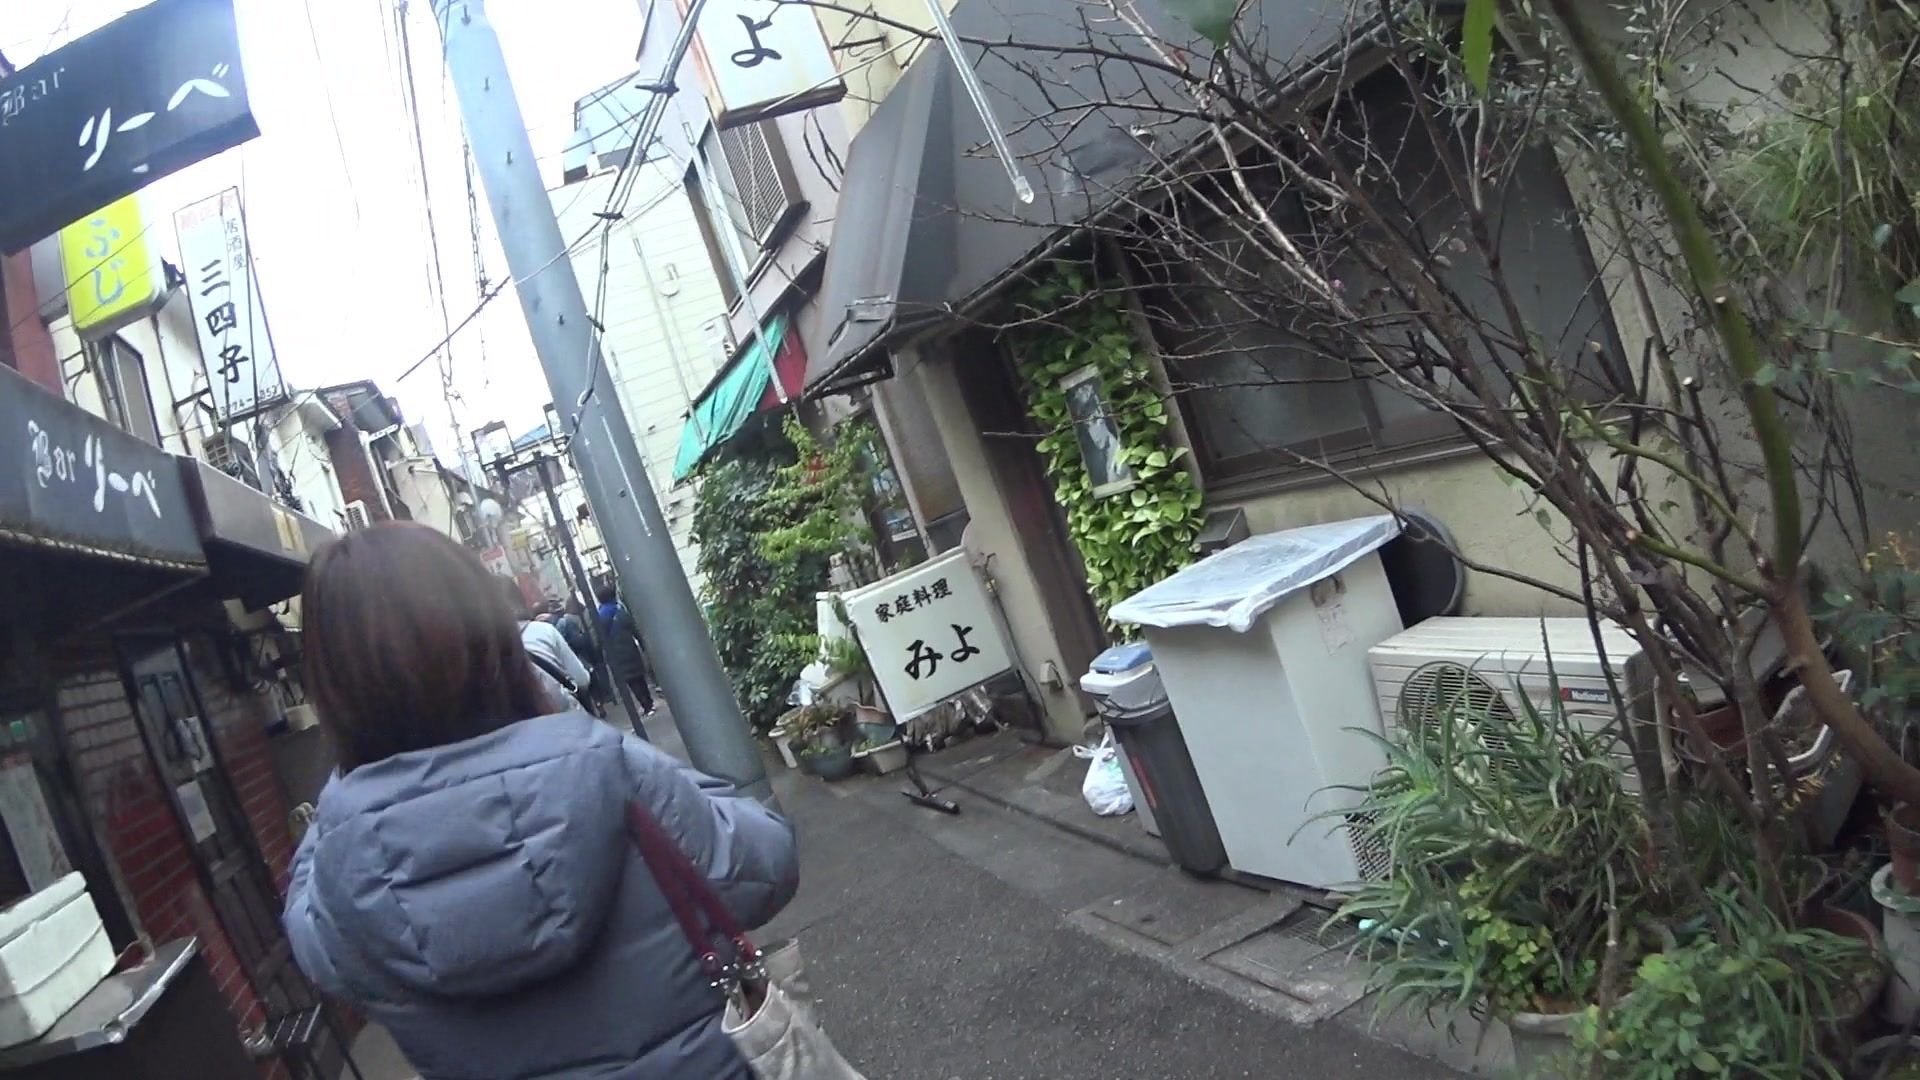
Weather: clear
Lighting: day
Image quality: good
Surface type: walking surface
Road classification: steps, footway, path
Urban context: urban centre
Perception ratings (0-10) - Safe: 0.96, Lively: 4.64, Beautiful: 2.97, Boring: 3.11, Depressing: 7.69, Wealthy: 4.43